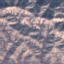
Label: HerbaceousVegetation